Question: How can I create such a shape using the Drawing API?

where red means filled and white means not filled
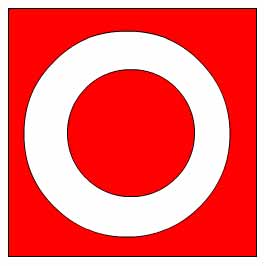
Answer: In flash the default "winding rule" is even odd. So, if you draw multiple shapes with the same fill that overlap, they alternate between filled and unfilled.
'''
var size:Number = 200;
graphics.beginFill(0xFF0000);
graphics.lineStyle(1);
graphics.drawRect((stage.stageWidth - size)/2, (stage.stageHeight - size)/2, size, size);
graphics.drawCircle(stage.stageWidth/2, stage.stageHeight/2, size/2 - 10);
graphics.drawCircle(stage.stageWidth/2, stage.stageHeight/2, size/2 - 30);
graphics.endFill();
'''